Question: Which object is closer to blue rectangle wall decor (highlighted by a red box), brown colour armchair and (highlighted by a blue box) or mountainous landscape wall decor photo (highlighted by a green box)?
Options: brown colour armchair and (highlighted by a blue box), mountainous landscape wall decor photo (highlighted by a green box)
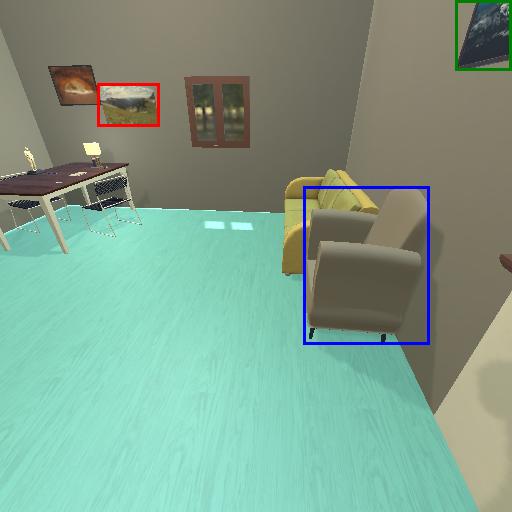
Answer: brown colour armchair and (highlighted by a blue box)